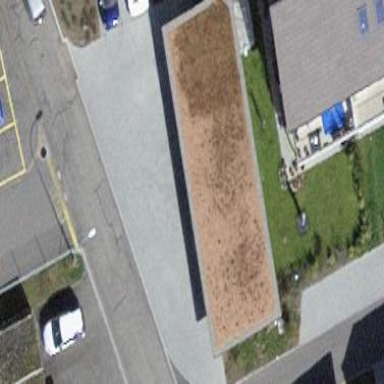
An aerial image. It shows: Carport structure.